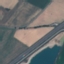
Land use / land cover: Highway